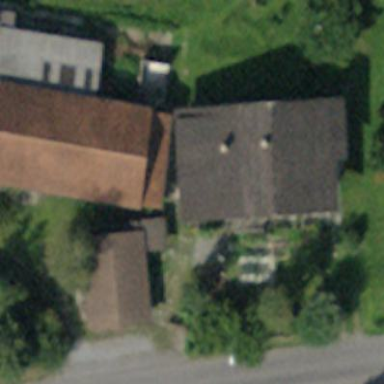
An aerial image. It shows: Barn.